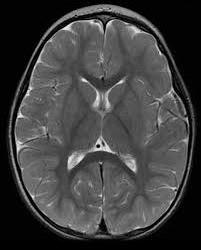
Label: notumor